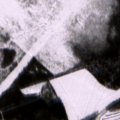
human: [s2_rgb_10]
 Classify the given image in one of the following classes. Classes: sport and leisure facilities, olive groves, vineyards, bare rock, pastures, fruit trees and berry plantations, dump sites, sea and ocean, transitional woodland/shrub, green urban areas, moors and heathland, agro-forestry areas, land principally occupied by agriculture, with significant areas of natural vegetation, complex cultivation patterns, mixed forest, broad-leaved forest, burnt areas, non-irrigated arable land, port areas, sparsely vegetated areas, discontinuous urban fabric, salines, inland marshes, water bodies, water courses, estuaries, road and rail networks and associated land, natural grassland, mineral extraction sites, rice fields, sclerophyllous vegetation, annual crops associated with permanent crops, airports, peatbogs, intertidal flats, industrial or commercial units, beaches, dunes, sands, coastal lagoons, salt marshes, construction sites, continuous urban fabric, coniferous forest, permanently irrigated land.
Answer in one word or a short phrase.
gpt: non-irrigated arable land, coniferous forest, mixed forest, transitional woodland/shrub, peatbogs